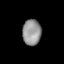
Tissue: lung
Cell type: Myeloid cells
Senescence score: 0.5975
Nuclear area (px): 471
Mean DAPI intensity: 146.885